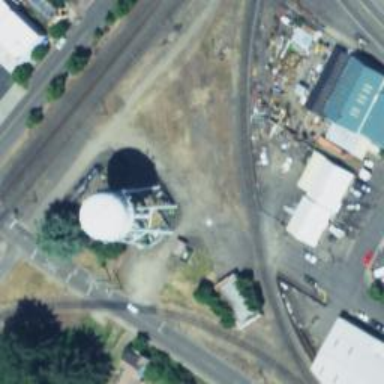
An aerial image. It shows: Water tower that is man-made.